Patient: sex M, age 52
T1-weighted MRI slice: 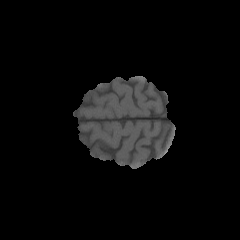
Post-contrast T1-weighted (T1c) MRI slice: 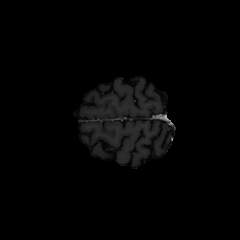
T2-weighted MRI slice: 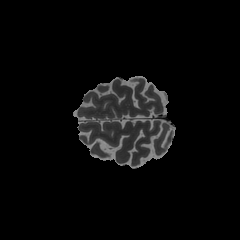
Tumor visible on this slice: no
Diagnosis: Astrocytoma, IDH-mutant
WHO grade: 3